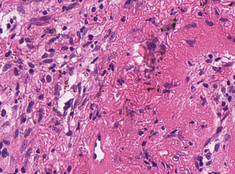
Tumor epithelial tissue: no
Tumor-associated stroma tissue: yes
Normal tissue: no